Question: I know this question has been asked a lot of time, and I've read through a lot of them but I don't seem to find an answer. I'm sorry if there is an answer out there that I've not seen.
My problem is that I want to make a screen that can re-size to any screen size.
In order to accomplish that, I don't want to set any kind of static width or height in the layouts.
The problem is that I want to have nested weights. The reason for that is that I have a ListView inside of an LinearLayout in between a TextView and another LinearLayout.
The LinearLayout that contains the ListView is composed of the ListView itself and another LinearLayout.
I want the ListView and the LinearLayout(with the two buttons with arrows) to be weighted. I also want the whole screen to be weighted in the next fashion:
- -
I made a quick representation of the screen so you guys could understand this better.

The solution I thought was to change the most external layout to a RelativeLayout.
The problem is that if i do that, The ListView will just push the bottom LinearLayout out of the screen.
Is there a way to weight RealtiveLayout components or at least an implementation with LinearLayout that is not considered "Bad for perfomance"?
I'll put the Layout code next:
'''
<LinearLayout xmlns:android="http://schemas.android.com/apk/res/android"
android:id="@+id/multiPlayerHubLinearLayout"
android:layout_width="match_parent"
android:layout_height="match_parent"
android:orientation="vertical"
android:paddingBottom="@dimen/activity_vertical_margin"
android:paddingLeft="@dimen/activity_horizontal_margin"
android:paddingRight="@dimen/activity_horizontal_margin"
android:paddingTop="@dimen/activity_vertical_margin" >
<TextView
android:id="@+id/multiplayerHubHeaderTextView"
android:layout_width="fill_parent"
android:layout_height="0dip"
android:layout_weight="1"
android:ellipsize="marquee"
android:singleLine="true"
android:text="@string/game_inventory_header" />
<LinearLayout
android:layout_width="fill_parent"
android:layout_height="0dp"
android:baselineAligned="false"
android:orientation="horizontal"
android:layout_weight="10" >
<ListView
android:id="@+id/game_inventory_listView"
android:layout_width="0dp"
android:layout_height="wrap_content"
android:layout_weight="10" >
</ListView>
<LinearLayout
android:layout_width="0dp"
android:layout_height="fill_parent"
android:layout_weight="1"
android:gravity="center"
android:orientation="vertical" >
<Button
android:id="@+id/game_inventory_upButton"
style="?android:attr/buttonBarButtonStyle"
android:layout_width="wrap_content"
android:layout_height="50dp"
android:text="@string/game_all_upButton" />
<Button
android:id="@+id/game_inventory_downButton"
style="?android:attr/buttonBarButtonStyle"
android:layout_width="wrap_content"
android:layout_height="50dp"
android:text="@string/game_all_downButton" />
</LinearLayout>
</LinearLayout>
<LinearLayout
android:layout_width="match_parent"
android:layout_height="wrap_content"
android:orientation="horizontal" >
<Button
android:id="@+id/game_inventory_scanButton"
style="?android:attr/buttonBarButtonStyle"
android:layout_width="wrap_content"
android:layout_height="wrap_content"
android:layout_weight="1"
android:text="@string/game_all_scanButton" />
<Button
android:id="@+id/game_inventory_supportButton"
style="?android:attr/buttonBarButtonStyle"
android:layout_width="wrap_content"
android:layout_height="wrap_content"
android:layout_weight="1"
android:text="@string/game_inventory_support" />
<Button
android:id="@+id/game_inventory_attackButton"
style="?android:attr/buttonBarButtonStyle"
android:layout_width="wrap_content"
android:layout_height="wrap_content"
android:layout_weight="1"
android:text="@string/game_inventory_offensive" />
<Button
android:id="@+id/game_inventory_healingButton"
style="?android:attr/buttonBarButtonStyle"
android:layout_width="wrap_content"
android:layout_height="wrap_content"
android:layout_weight="1"
android:text="@string/game_inventory_healer" />
</LinearLayout>
'''
Thanks in advance!
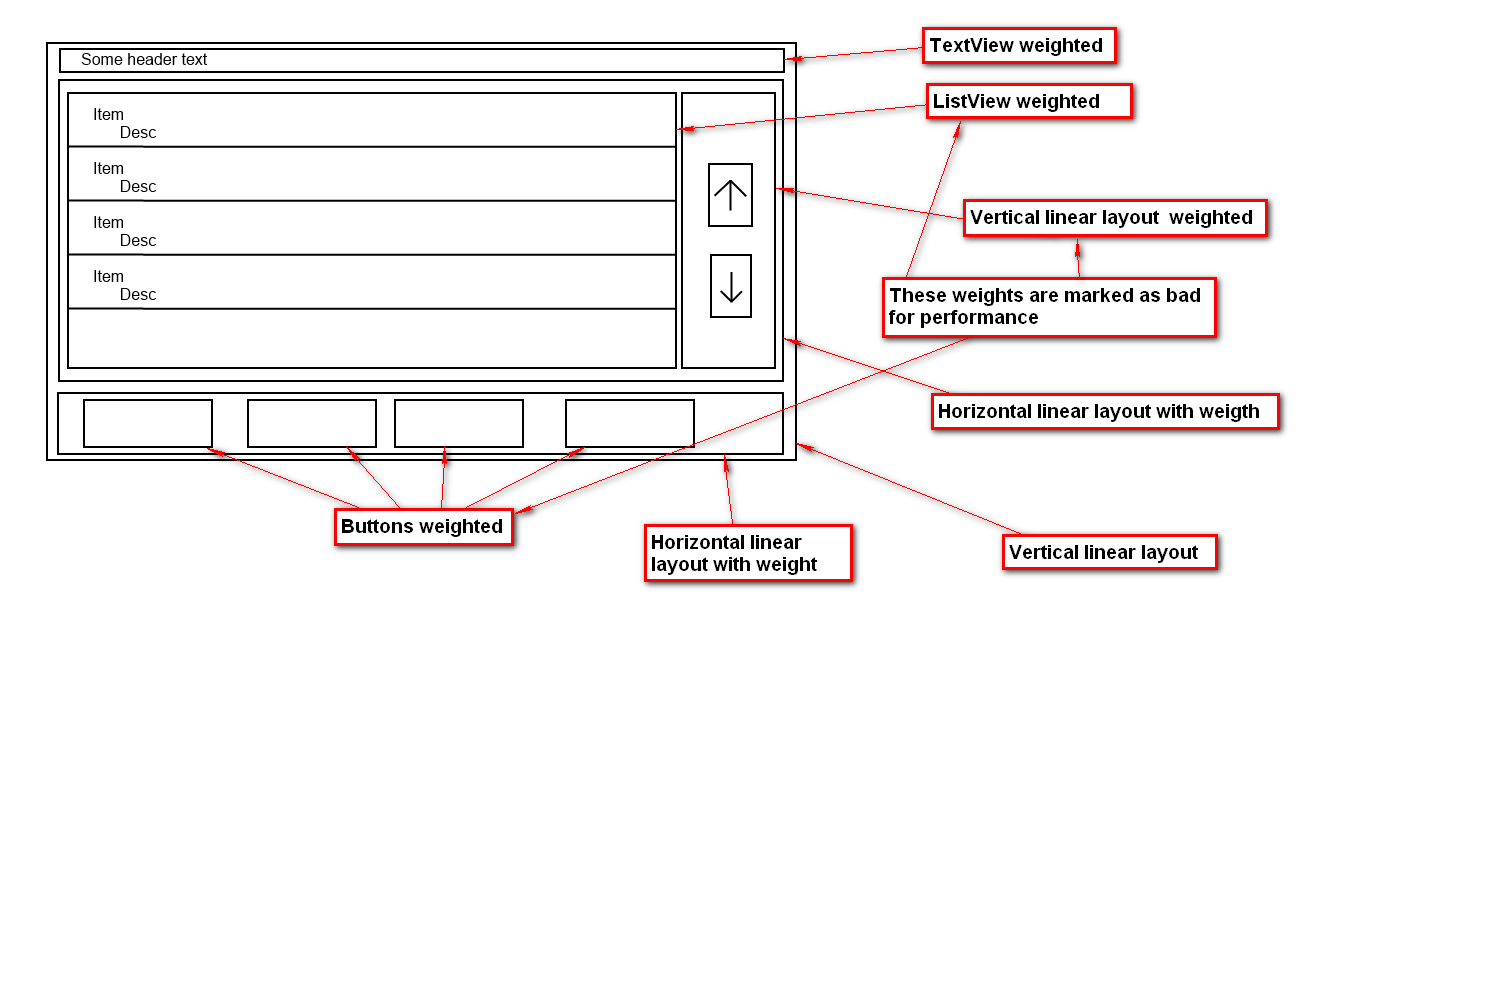
Answer: If you use the RelativeLayout, you can first declare the LinearLayout with the Buttons and then the one with the ListView, that will keep the ListView from pushing the Buttons off the screen, as it will only take up the remaining space after the Buttons were placed. The 'layout_weight' will not work within a RelativeLayout.
small example:
'''
<RelativeLayout xmlns:android="http://schemas.android.com/apk/res/android"
android:id="@+id/multiPlayerHubLinearLayout"
android:layout_width="match_parent"
android:layout_height="match_parent"
android:paddingBottom="@dimen/activity_vertical_margin"
android:paddingLeft="@dimen/activity_horizontal_margin"
android:paddingRight="@dimen/activity_horizontal_margin"
android:paddingTop="@dimen/activity_vertical_margin">
<TextView
android:id="@+id/multiplayerHubHeaderTextView"
android:layout_width="match_parent"
android:layout_height="30dp"
android:layout_alignParentTop="true"
android:ellipsize="marquee"
android:singleLine="true"
android:text="@string/game_inventory_header" />
<LinearLayout android:id="@+id/buttonLayout"
android:layout_width="match_parent"
android:layout_height="wrap_content"
android:layout_alignParentBottom="true"
android:orientation="horizontal">
<!-- Buttons here -->
</LinearLayout>
<LinearLayout
android:layout_width="match_parent"
android:layout_height="match_parent"
android:baselineAligned="false"
android:layout_above="@id/buttonLayout"
android:layout_below="@id/multiplayerHubHeaderTextView"
android:orientation="horizontal">
<!-- ListView etc. here -->
</LinearLayout>
</RelativeLayout>
'''
The drawback of this approach is that you can't use the weights, but are they important for the TextView and the button bar?